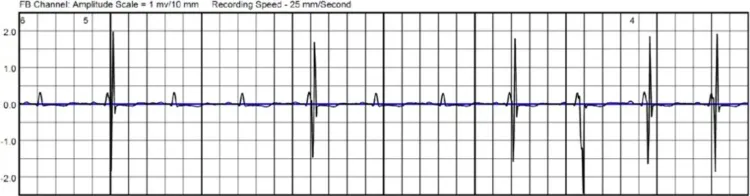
When cardiac contractility modulation therapy, as demonstrated by large-amplitude spikes following native QRS signals, is intermittent, the LifeVest device (Zoll Medical) may not be able to adjust gain appropriately, leading to potentially undersensing intrinsic QRS complexes.
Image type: electrography (ekg)